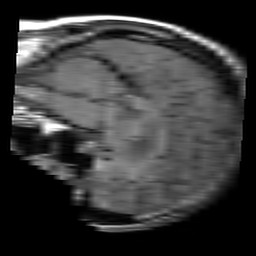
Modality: T1w
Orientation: sagittal
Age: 73
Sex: male
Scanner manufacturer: philips
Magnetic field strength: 3 T
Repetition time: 0.596 s
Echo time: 0.01 s